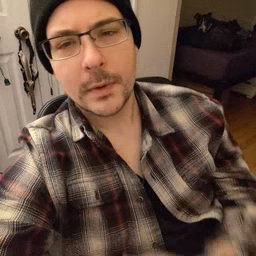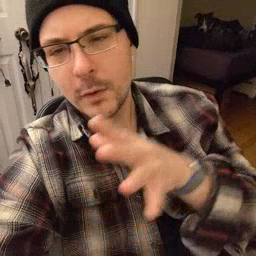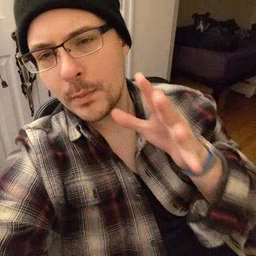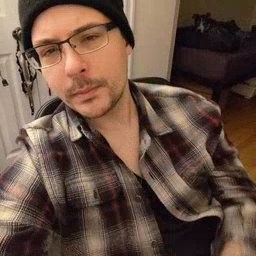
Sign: farm